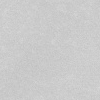
Atmospheric dust classification: dusty